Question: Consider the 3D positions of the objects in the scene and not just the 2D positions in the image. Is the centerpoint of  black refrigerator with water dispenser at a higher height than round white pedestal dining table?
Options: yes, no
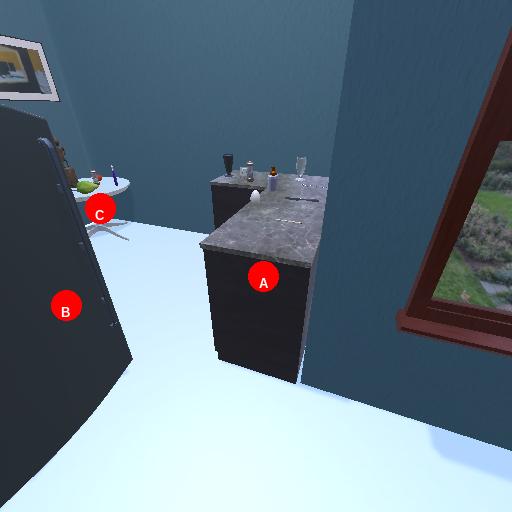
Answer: yes